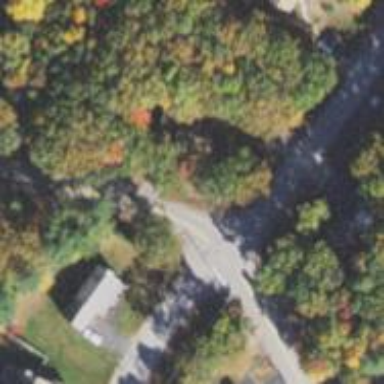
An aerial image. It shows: Road with stop sign.